Question: how can i do this ?
The Unique combination of columns is Number + Element, Cond1..n are SUMming() and Variable1..n need to be equal too.
Here is what i think about

Have you any idea how i can attain this ? In real DB it has few thousand rows.
SQL Fiddle: <URL>
Thank you
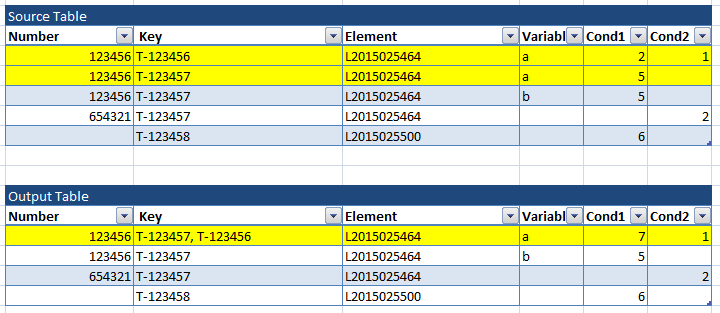
Answer: You should read the <URL> to get the better understanding of how the 'Group_concat' works in the sql server. Try this,
'''
SELECT
t.Number
,[KEY]= STUFF((
SELECT ',' + tt.[key]
FROM SourceTb tt
WHERE t.Number = tt.Number and t.Element = tt.Element and t.Variable1 = tt.Variable1
FOR XML PATH(''), TYPE).value('.', 'NVARCHAR(MAX)'), 1, 1, '')
,t.Element
,t.Variable1
,SUM(CAST(t.cond1 as INT))
,SUM(CAST(t.cond2 as INT))
FROM SourceTb t
GROUP BY t.Number
,t.Element
,t.Variable1
ORDER BY t.Number desc
'''
<URL>